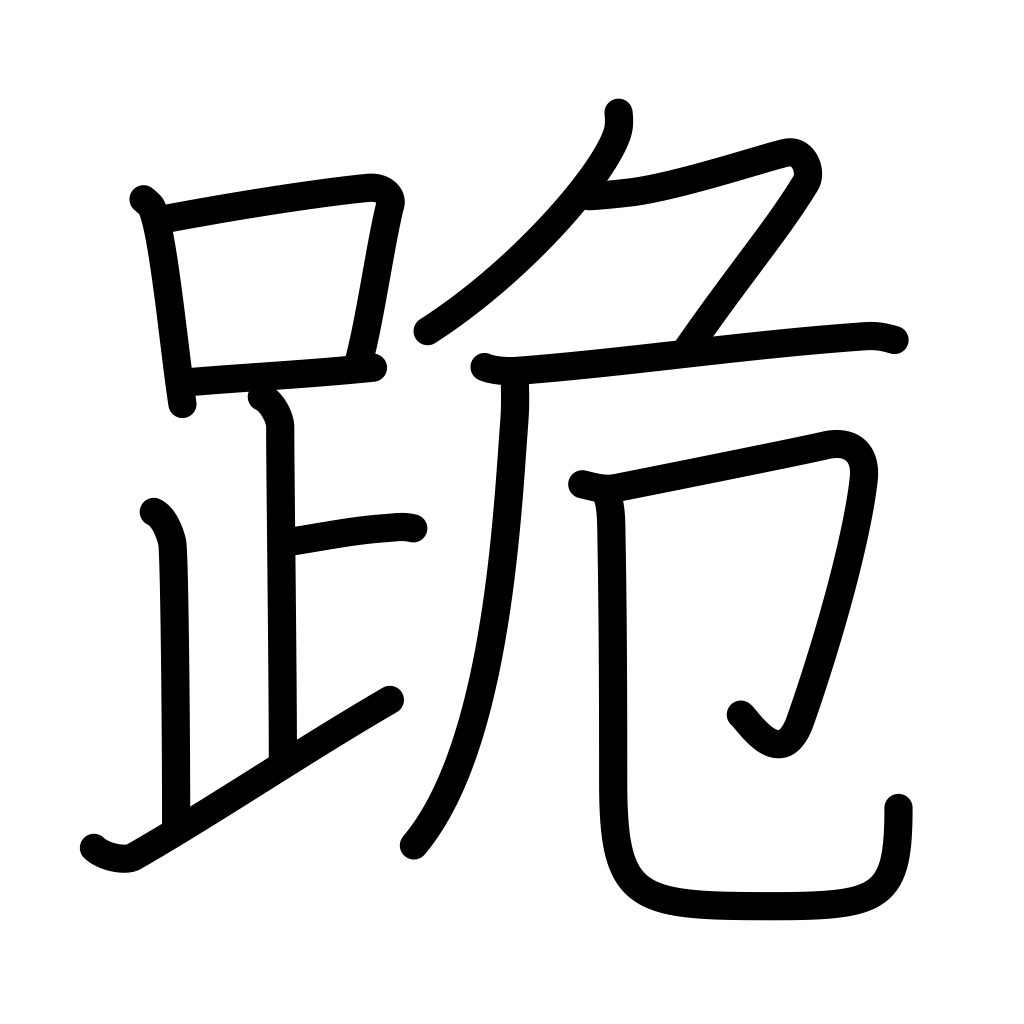
Meaning: kneel